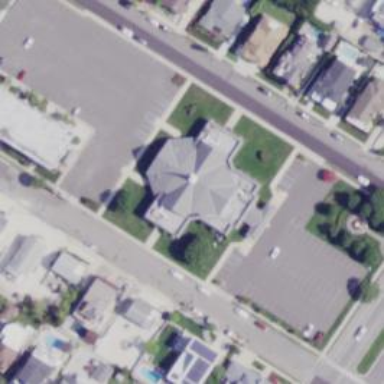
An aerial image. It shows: Building serving as place of worship.